Field crop: maize
Growth stage: 1
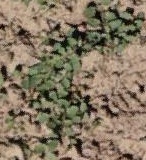
Species: convolvulus